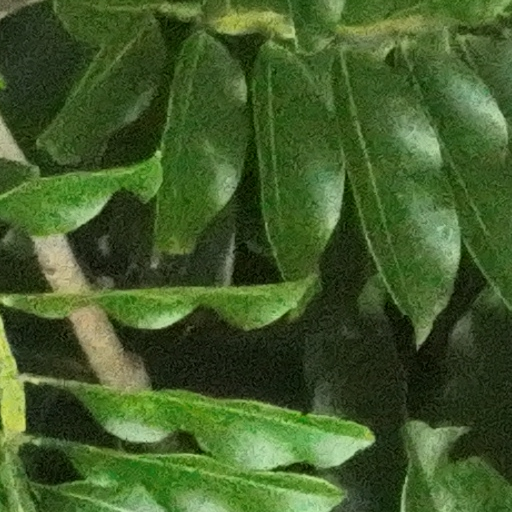
Species: Dipteryx oleifera
GBIF accepted scientific name: Dipteryx oleifera
Crown area (m\u00b2): 270.42